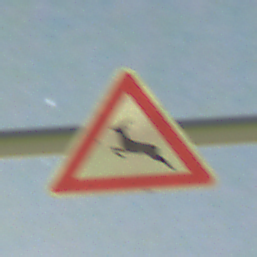
Verkehrszeichen: WildwechselRechts
Umgebung: Outdoor, Urban
Tageszeit: Night
Wetter: PartlyCloudy
Licht: Artificial
Jahreszeit: NotSpecified
Kontrast: HighContrast